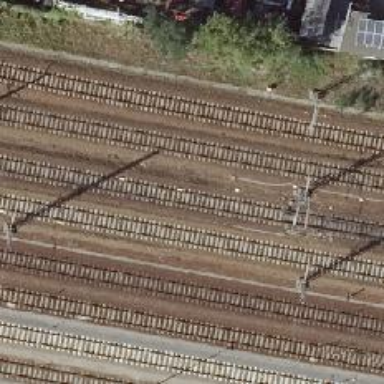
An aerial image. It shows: Railway track with contact line for electrification.